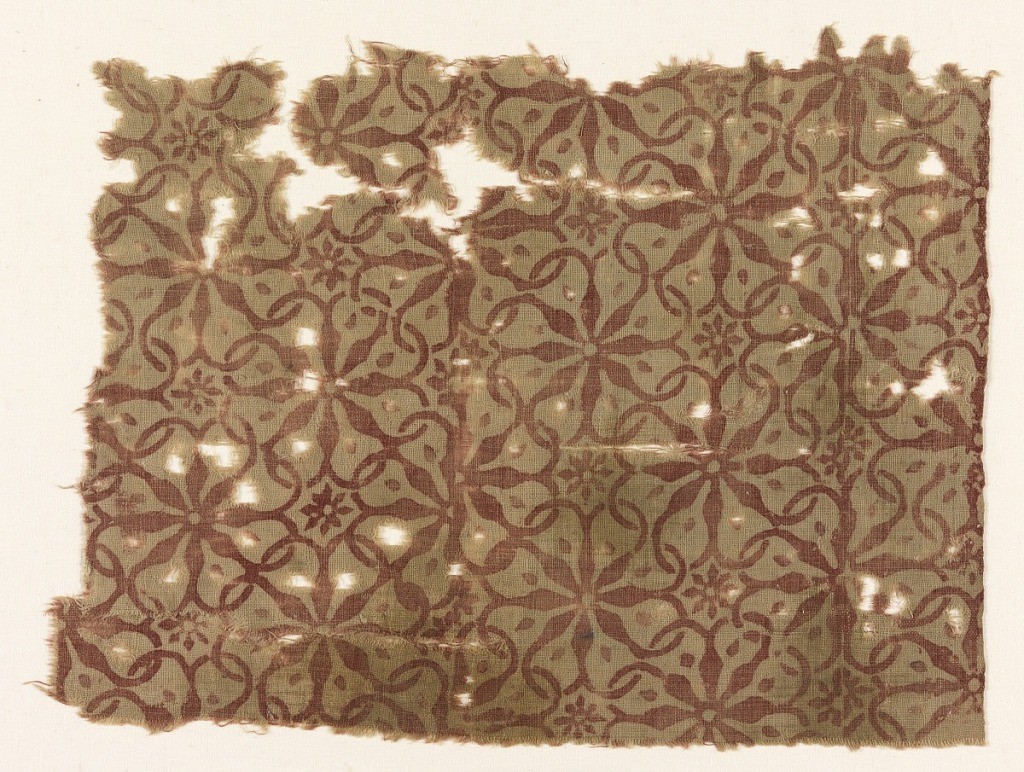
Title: Fragment
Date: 12th–13th century
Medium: cotton Technique: resist-printed Label: resist printed cotton
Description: Unbleached cotton with overall pattern in faded red. An overall lattice like effect is created as the petals of flower heads elongate and extend to create an interlaced framework. With smaller eight-petaled flowers in the interstices.